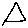
Label: triangle